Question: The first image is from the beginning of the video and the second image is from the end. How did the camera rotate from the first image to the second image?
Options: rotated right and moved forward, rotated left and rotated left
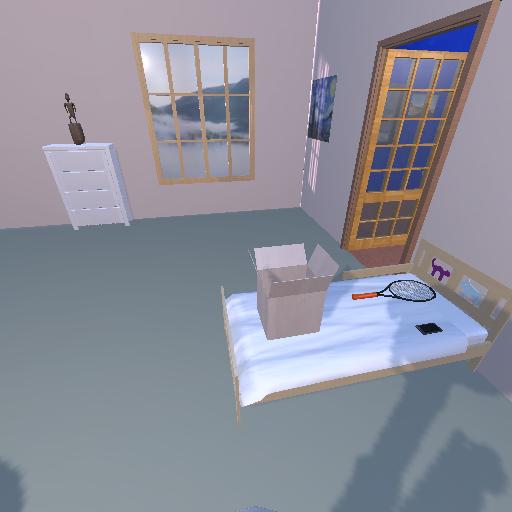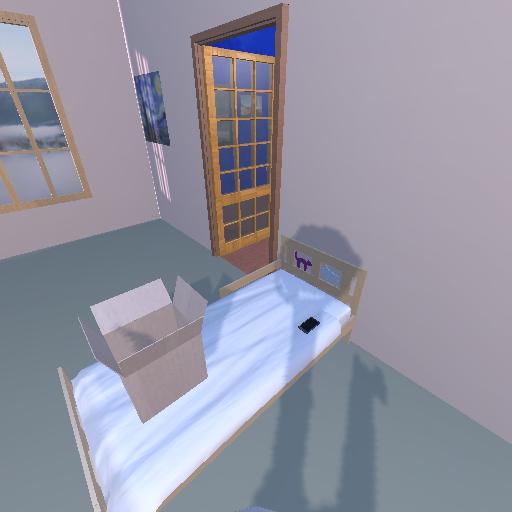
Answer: rotated right and moved forward